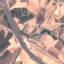
Label: Highway